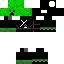
A female skeleton skin with green skin, wearing brown helmet dressed in a green robe top and black pants, featuring a closed mouth.